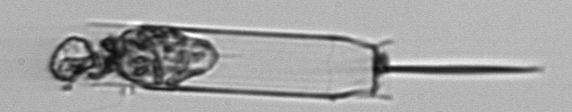
Label: Ditylum_brightwellii